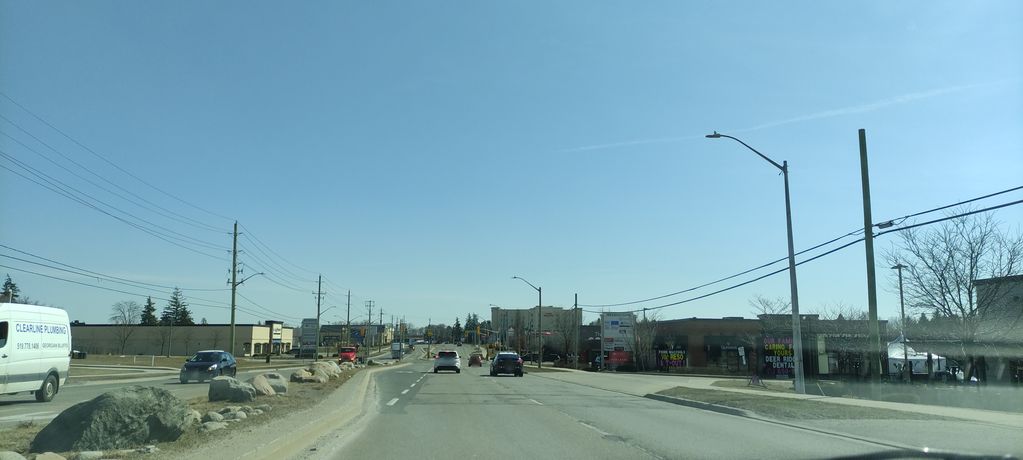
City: kitchener-waterloo